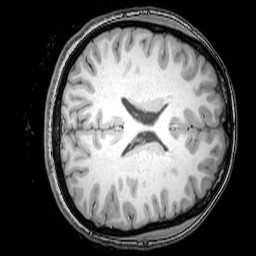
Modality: T1w
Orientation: axial
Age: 25
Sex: female
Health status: healthy
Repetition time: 0.081 s
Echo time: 0.037 s